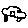
Label: car